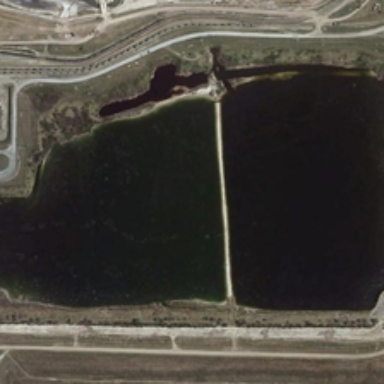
The pond is neatly divided into many parts .